Field crop: tomato
Growth stage: 1
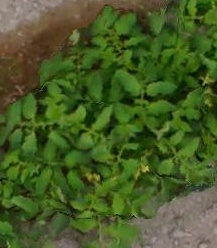
Species: tomato